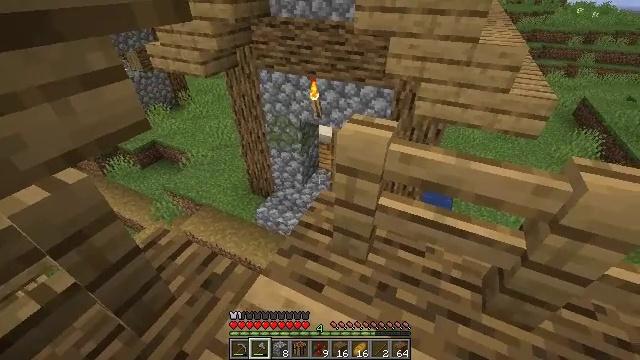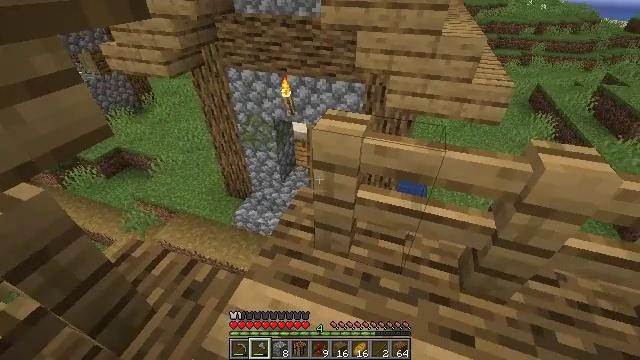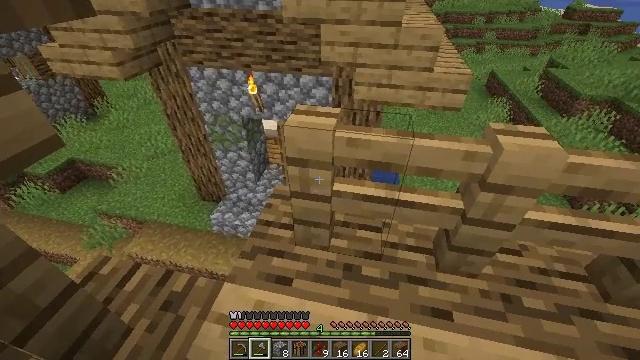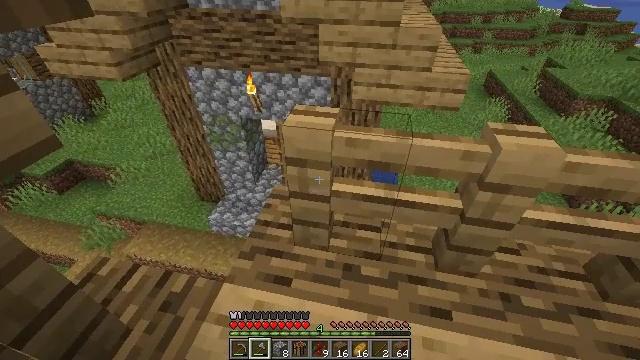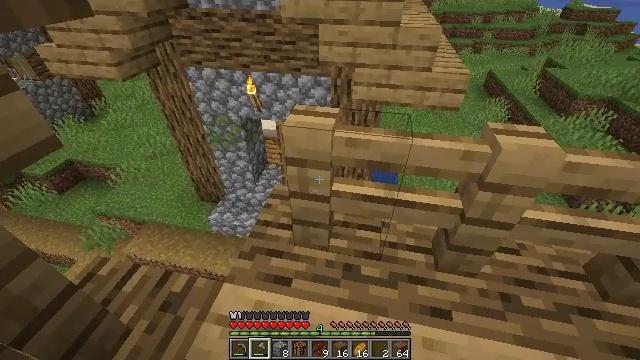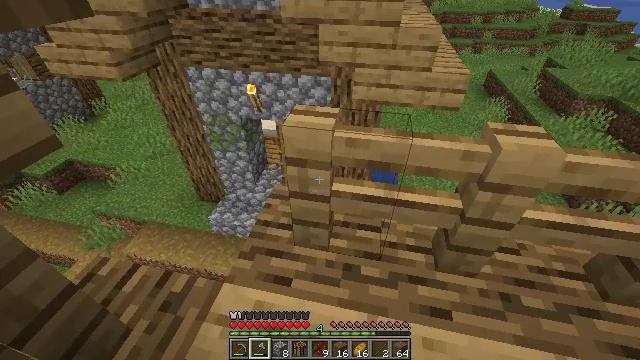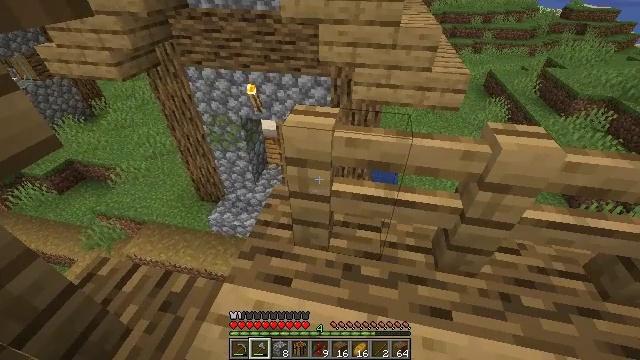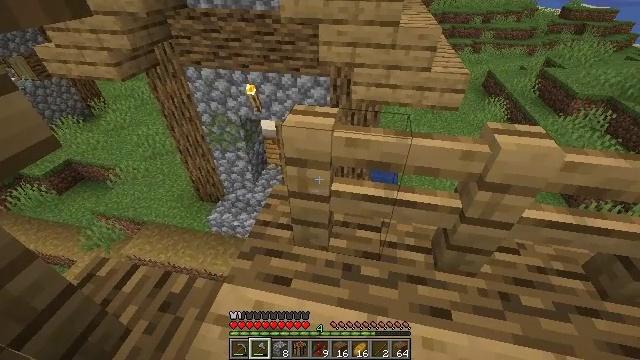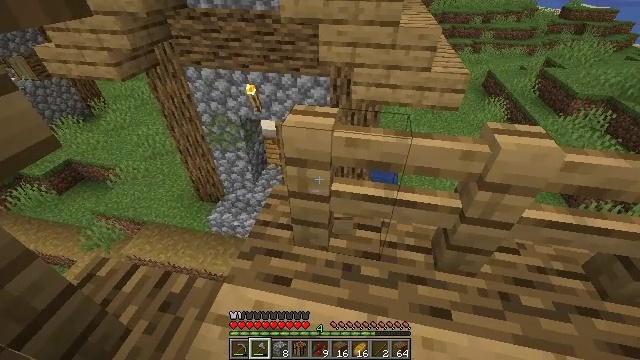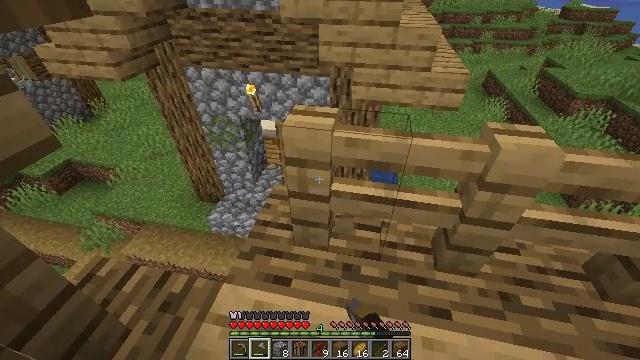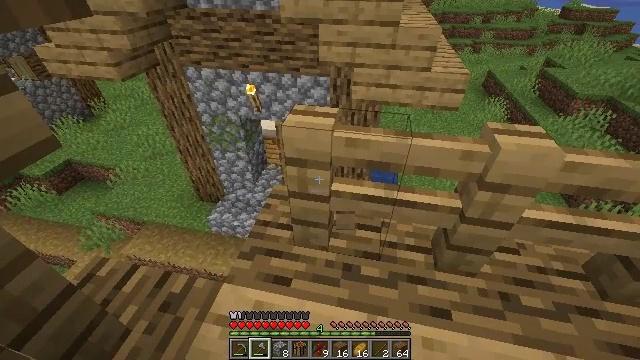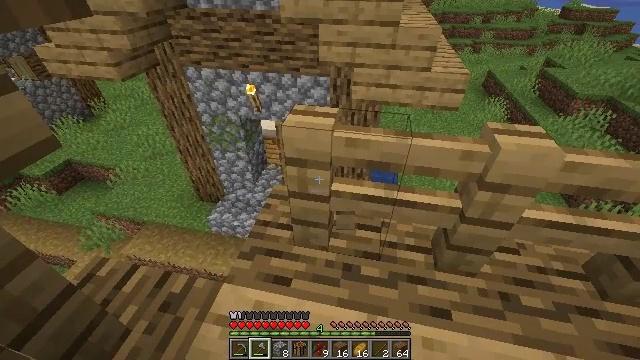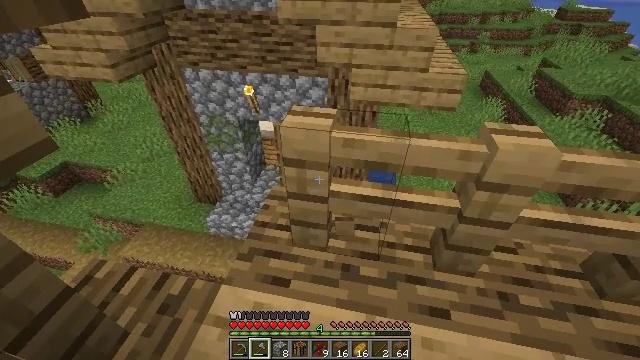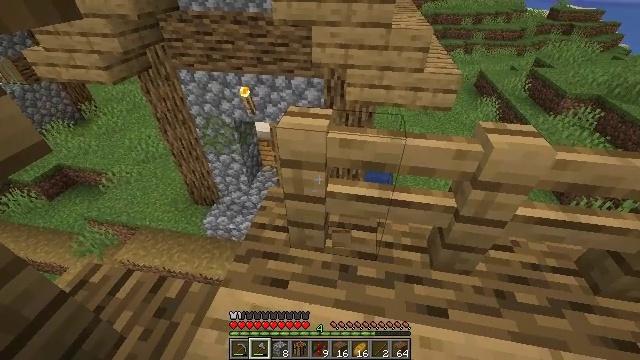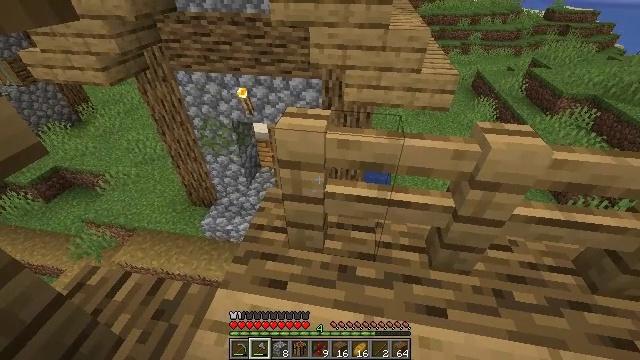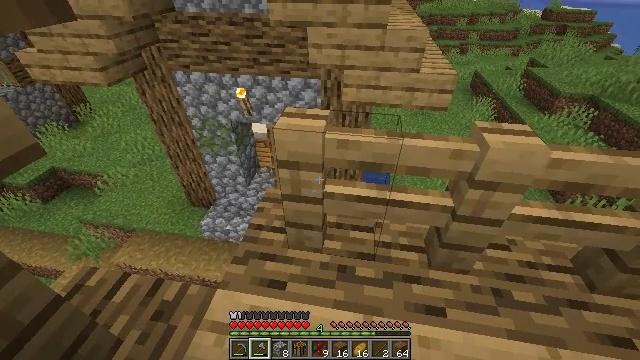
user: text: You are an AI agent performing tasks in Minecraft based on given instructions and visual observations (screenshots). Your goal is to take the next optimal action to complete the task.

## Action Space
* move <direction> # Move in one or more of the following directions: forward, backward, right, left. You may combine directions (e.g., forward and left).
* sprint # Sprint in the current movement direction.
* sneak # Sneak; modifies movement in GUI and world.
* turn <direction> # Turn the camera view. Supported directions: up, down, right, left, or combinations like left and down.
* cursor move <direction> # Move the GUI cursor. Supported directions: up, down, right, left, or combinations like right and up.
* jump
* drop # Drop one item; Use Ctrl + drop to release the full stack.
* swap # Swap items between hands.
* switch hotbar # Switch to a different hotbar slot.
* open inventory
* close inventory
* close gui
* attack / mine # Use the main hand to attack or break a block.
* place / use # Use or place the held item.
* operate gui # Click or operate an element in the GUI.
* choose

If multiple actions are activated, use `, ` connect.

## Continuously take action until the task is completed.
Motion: motion action
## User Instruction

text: Harvest hay blocks from the village.
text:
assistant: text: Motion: turn right, attack / mine
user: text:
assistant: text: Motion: turn right and down, attack / mine
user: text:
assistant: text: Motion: attack / mine
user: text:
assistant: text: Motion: attack / mine
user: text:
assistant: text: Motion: attack / mine
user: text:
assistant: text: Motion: attack / mine
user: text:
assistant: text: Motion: attack / mine
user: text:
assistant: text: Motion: attack / mine
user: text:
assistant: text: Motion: no_op
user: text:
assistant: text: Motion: no_op
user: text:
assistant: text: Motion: no_op
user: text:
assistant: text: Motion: no_op
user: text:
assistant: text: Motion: no_op
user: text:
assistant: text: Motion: no_op
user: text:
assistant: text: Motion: no_op
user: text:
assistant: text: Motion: no_op
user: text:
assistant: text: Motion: no_op
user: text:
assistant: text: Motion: no_op
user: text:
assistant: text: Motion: no_op
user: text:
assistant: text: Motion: no_op
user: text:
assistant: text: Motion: attack / mine
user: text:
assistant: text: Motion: turn down, attack / mine
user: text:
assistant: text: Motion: turn left and down
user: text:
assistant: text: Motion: turn left and down
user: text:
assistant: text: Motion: turn left and down
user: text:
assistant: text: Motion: move left
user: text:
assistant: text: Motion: move forward and move left, turn left and down
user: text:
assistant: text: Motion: move forward, turn down
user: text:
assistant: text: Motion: move forward, turn down
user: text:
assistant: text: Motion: move forward